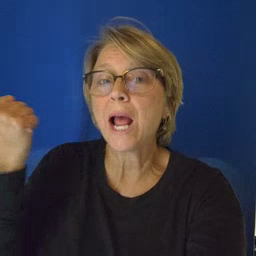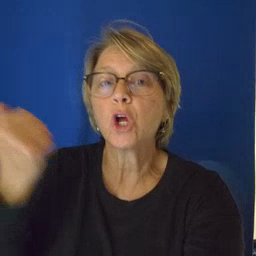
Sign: better